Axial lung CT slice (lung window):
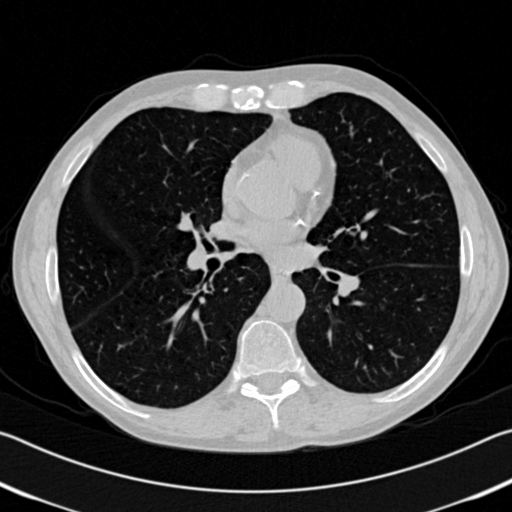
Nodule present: no